Interaction volume radius: 10 \u00c5
Interaction volume height: 50 \u00c5
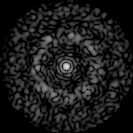
Disorder parameter: 0.8398